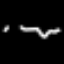
Label: squiggle